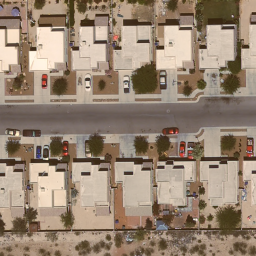
Label: residential